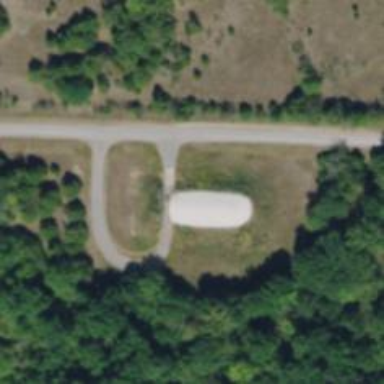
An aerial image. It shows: Military bunker.